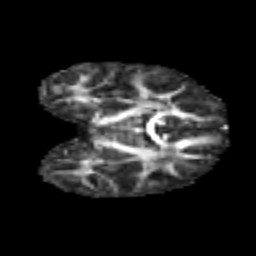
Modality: FA
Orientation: coronal
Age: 6
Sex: female
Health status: healthy